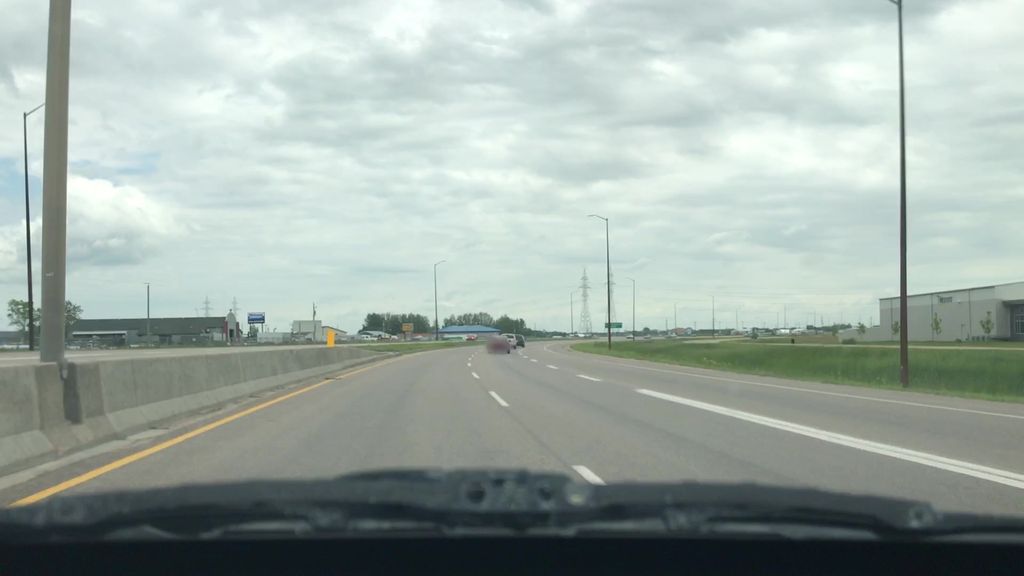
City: winnipeg